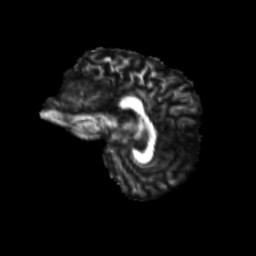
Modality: FA
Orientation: sagittal
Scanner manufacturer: siemens
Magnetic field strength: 3 T
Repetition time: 9.2 s
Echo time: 0.084 s